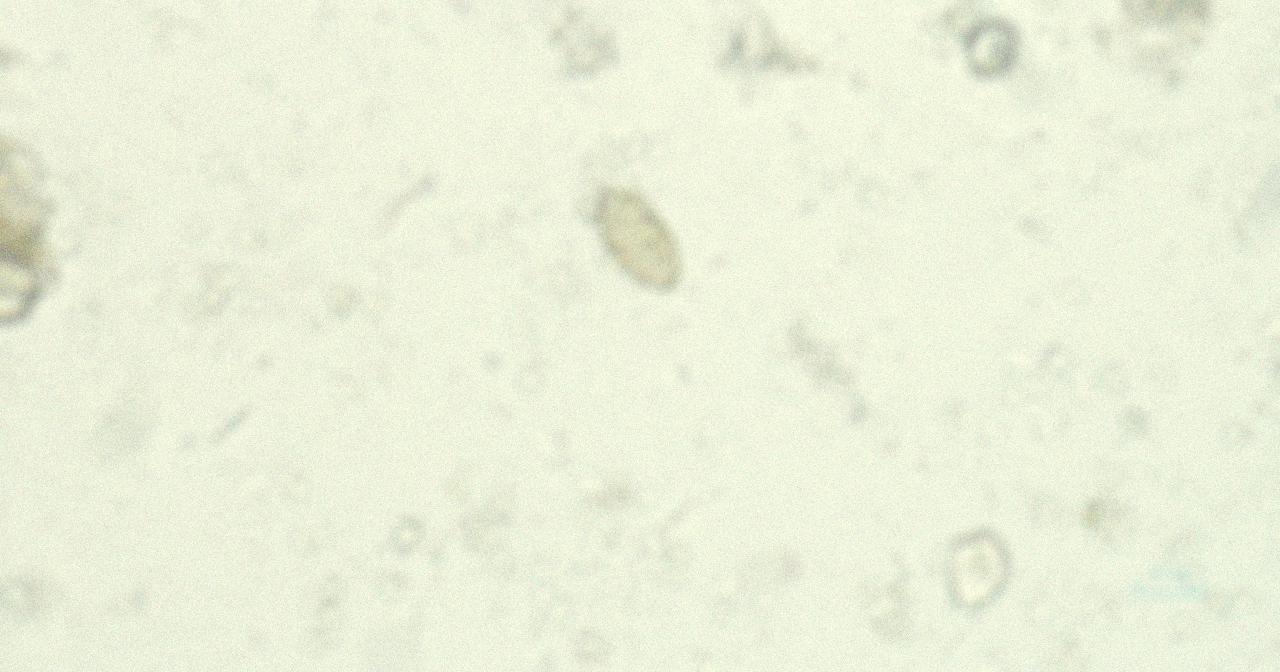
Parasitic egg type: Opisthorchis viverrine